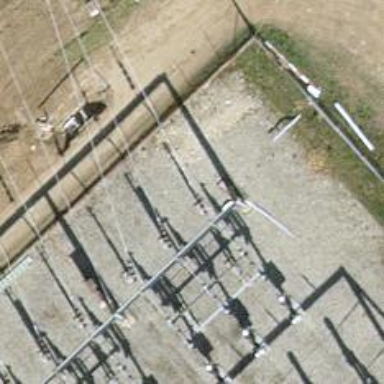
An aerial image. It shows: Three cables of power line.